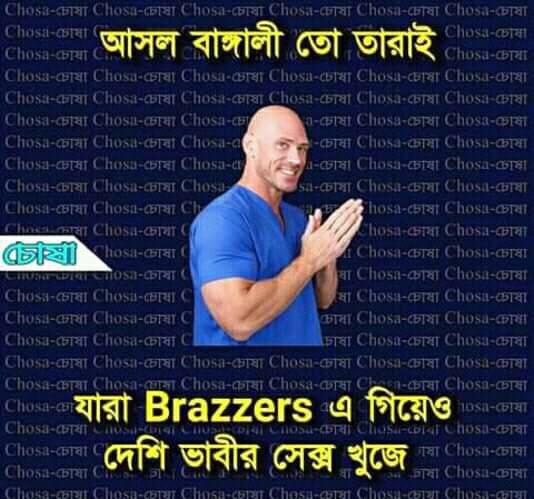
Caption: আসল বাঙালি তো তারাই    যারা Brazzers এ গিয়েও দেশি ভাবীর সেক্স খুজে
Label: non-hate